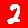
Digit: 2